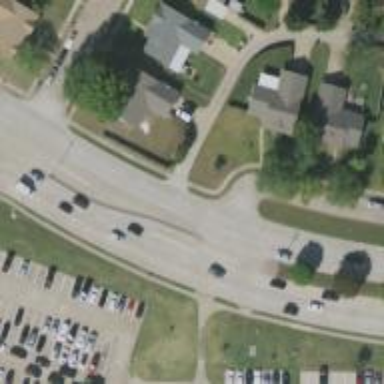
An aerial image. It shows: Secondary road with separate sidewalks.